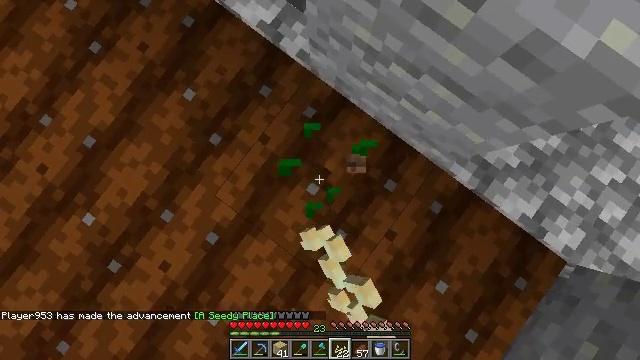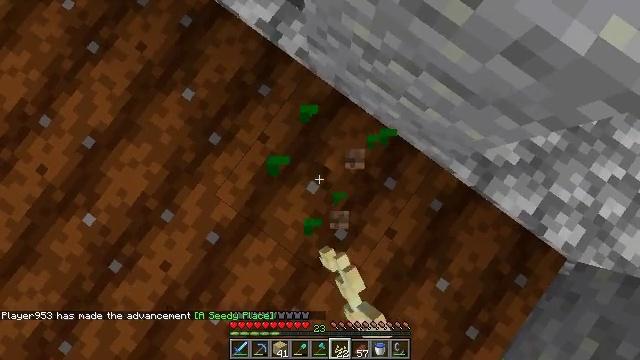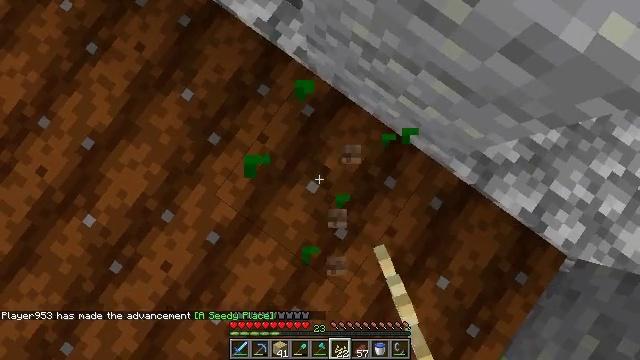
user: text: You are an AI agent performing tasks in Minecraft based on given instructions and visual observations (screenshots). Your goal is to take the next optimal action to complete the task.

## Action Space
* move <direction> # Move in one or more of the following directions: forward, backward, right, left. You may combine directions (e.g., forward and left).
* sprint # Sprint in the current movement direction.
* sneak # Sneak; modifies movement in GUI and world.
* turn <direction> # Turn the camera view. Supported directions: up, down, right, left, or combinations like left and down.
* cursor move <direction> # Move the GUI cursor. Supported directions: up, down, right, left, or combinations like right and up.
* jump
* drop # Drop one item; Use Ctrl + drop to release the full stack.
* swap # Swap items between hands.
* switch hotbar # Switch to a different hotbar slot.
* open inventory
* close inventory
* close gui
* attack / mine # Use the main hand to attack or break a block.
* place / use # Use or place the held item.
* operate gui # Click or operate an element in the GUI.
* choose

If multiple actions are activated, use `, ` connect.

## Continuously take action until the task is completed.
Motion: motion action
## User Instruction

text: Harvest the pumpkin stem by left-clicking.
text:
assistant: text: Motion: attack / mine
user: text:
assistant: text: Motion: no_op
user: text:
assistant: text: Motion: no_op